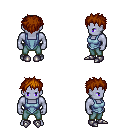
a pixel art fantasy rpg character, male body template, dark elf, purple skin, blue vest, teal pants, brunette bedhead hairstyle, metal boots, four views (front, back, left, right), 2x2 character sprite sheet, small pixel art, hard edges, no anti-aliasing